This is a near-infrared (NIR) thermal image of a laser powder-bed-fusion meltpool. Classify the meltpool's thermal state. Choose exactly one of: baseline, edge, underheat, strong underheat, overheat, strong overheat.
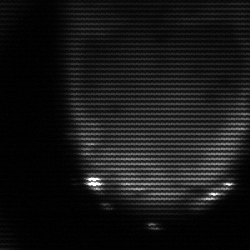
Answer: edge